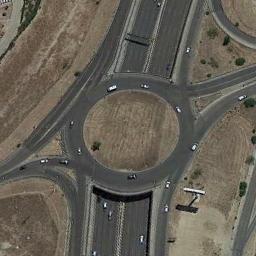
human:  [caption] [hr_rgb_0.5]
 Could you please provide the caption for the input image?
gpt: There are some cars at the roundabout .

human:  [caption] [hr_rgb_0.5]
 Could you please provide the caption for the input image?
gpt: The roundabout is on the bare land next to trees .

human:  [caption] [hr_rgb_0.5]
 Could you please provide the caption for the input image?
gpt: The roundabout connects some roads and some cars are driving on the roundabout .

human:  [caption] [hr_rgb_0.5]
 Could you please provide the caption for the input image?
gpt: There are several moving vehicles on the road at the roundabout, With some trees and a large area of ​​wasteland around the roundabout .

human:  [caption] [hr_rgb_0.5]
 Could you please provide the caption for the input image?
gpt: There are brown bare land around the roundabout .